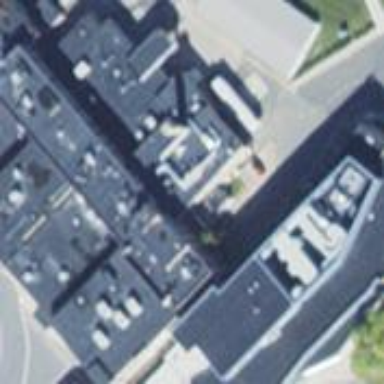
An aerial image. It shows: Hospital building.